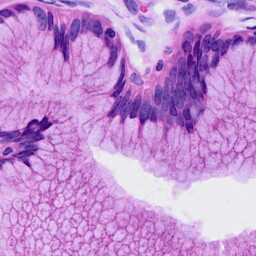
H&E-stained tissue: Cervix